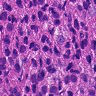
Metastatic tissue present: yes